Field crop: maize
Growth stage: 2
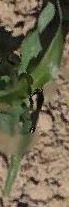
Species: maize